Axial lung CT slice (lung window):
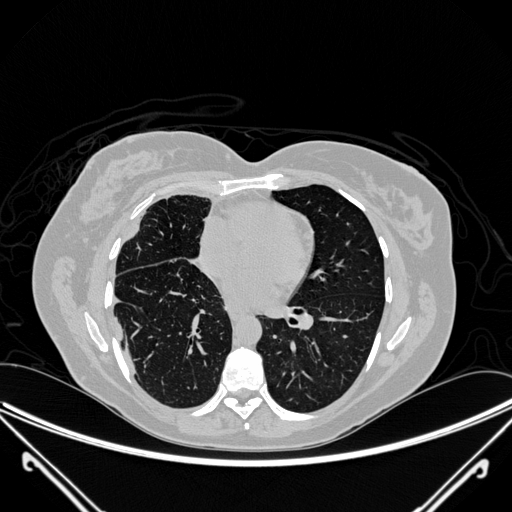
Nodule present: no